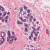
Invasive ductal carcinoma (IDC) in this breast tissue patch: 0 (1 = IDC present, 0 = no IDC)